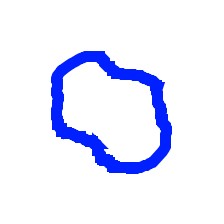
Shape: circle